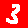
Digit: 3